Aerial crown-view tile of a tropical tree (Barro Colorado Island, Panama), acquired 20250124:
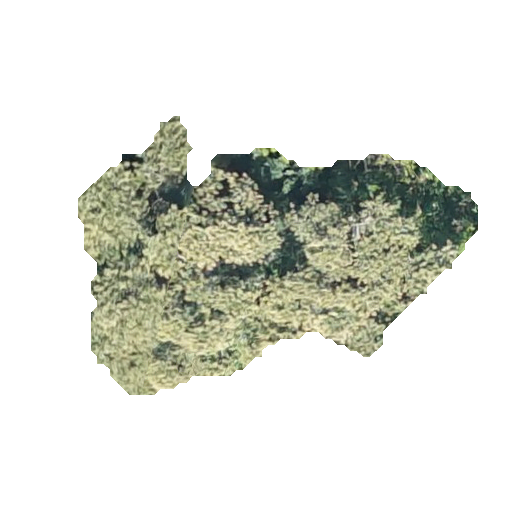
Species: Luehea seemannii
GBIF accepted scientific name: Luehea seemannii
Crown area: 104.503 m²